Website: macys
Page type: cart
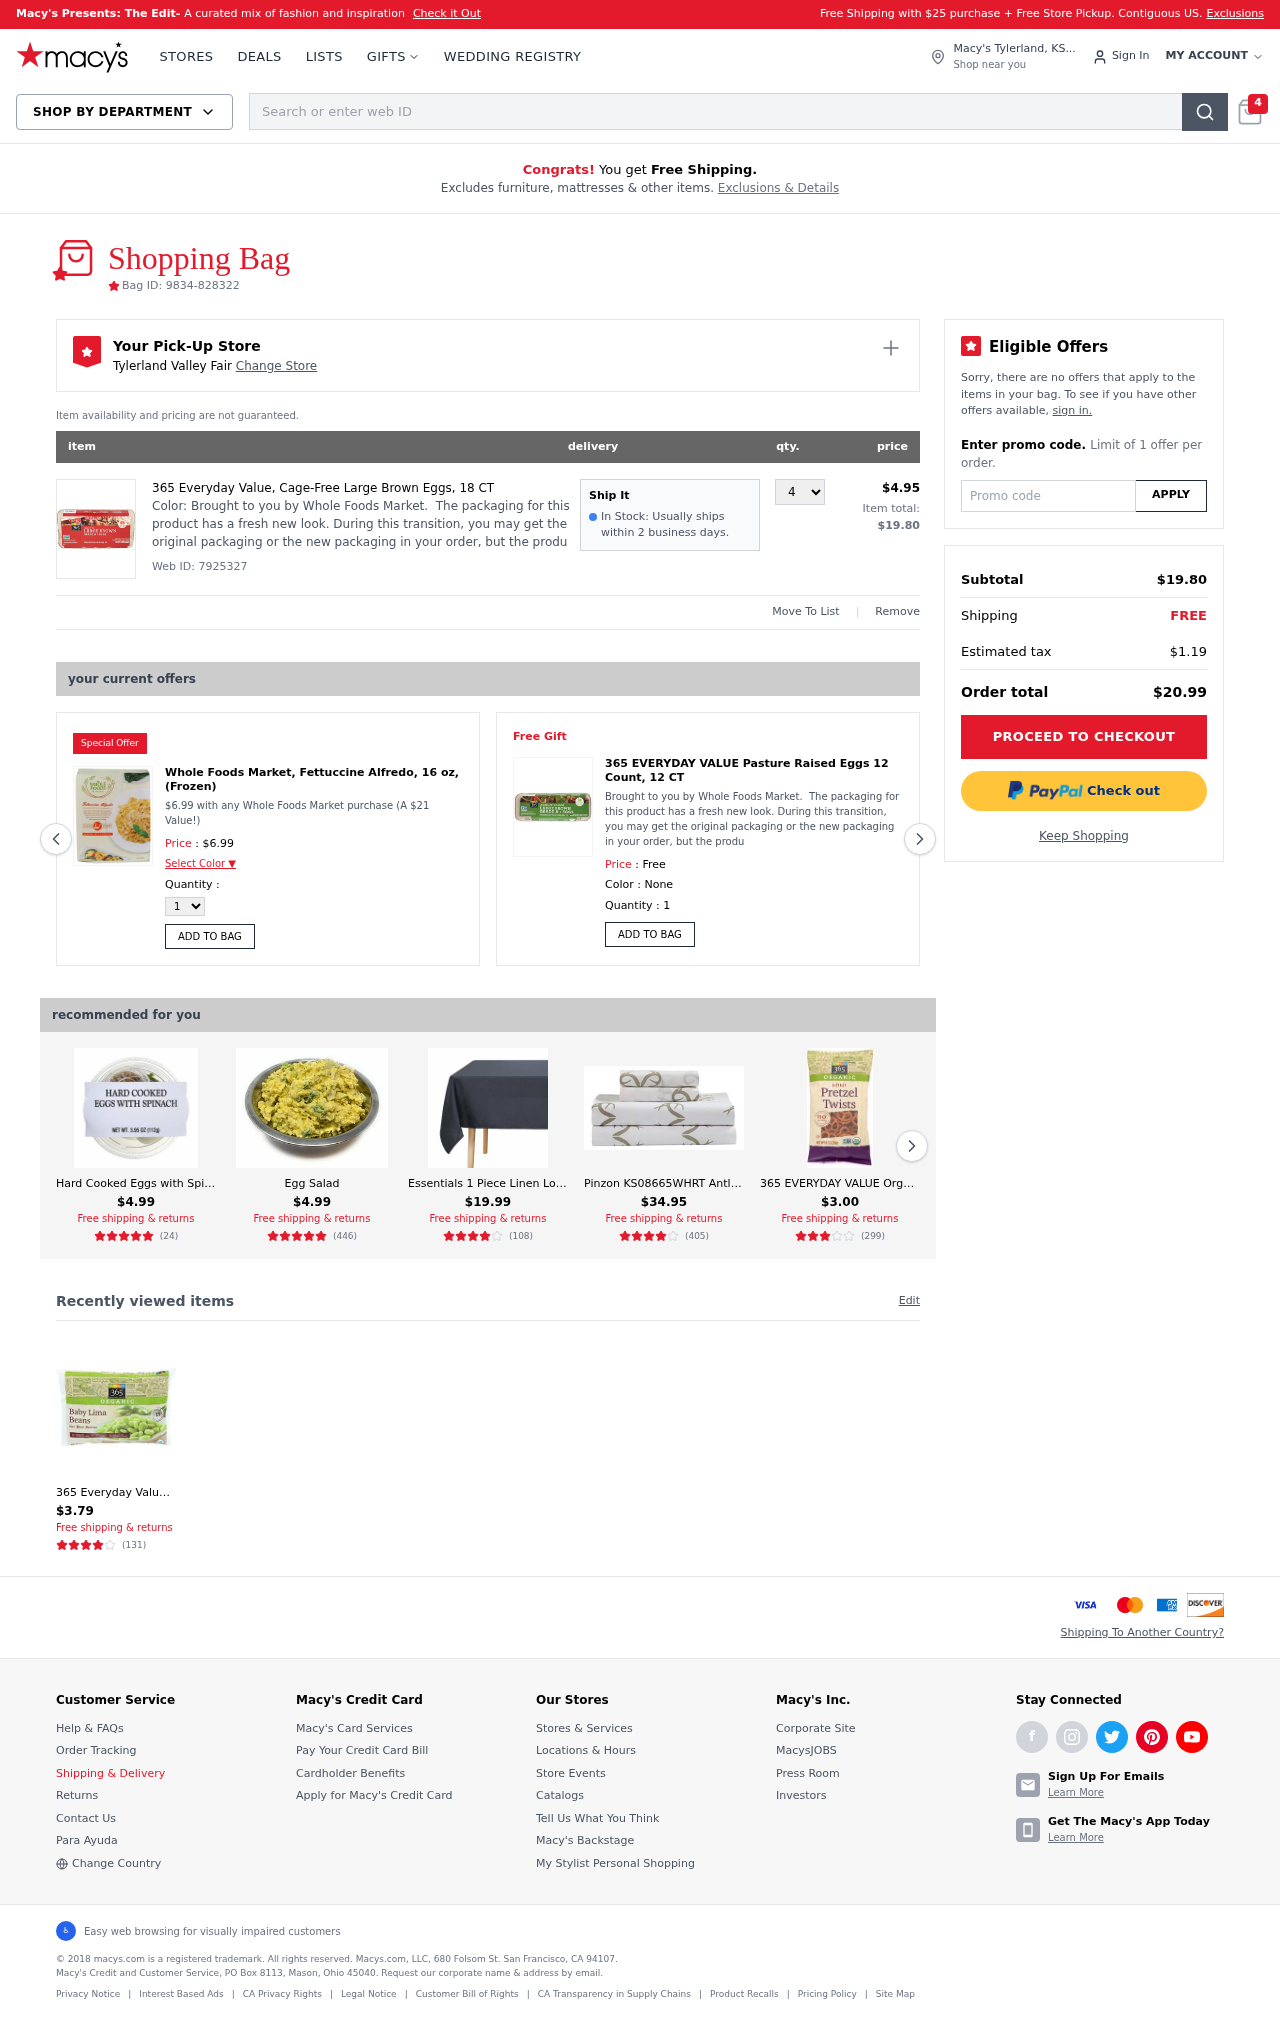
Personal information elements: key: PII_CITY
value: Tylerland Valley Fair Change Store
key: PII_CITY_STATE
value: Tylerland, KS
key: PII_PROMO_CODE
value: SPRING55
Product elements: key: PRODUCT1_DESC
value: Brought to you by Whole Foods Market.  The packaging for this product has a fresh new look. During this transition, you may get the original packaging or the new packaging in your order, but the produ
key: PRODUCT1_NAME
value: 365 Everyday Value, Cage-Free Large Brown Eggs, 18 CT
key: PRODUCT1_PRICE
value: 4.95
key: PRODUCT1_QUANTITY
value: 4
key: PRODUCT2_NAME
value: Whole Foods Market, Fettuccine Alfredo, 16 oz, (Frozen)
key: PRODUCT2_PRICE
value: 6.99
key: PRODUCT3_DESC
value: Brought to you by Whole Foods Market.  The packaging for this product has a fresh new look. During this transition, you may get the original packaging or the new packaging in your order, but the produ
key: PRODUCT3_NAME
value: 365 EVERYDAY VALUE Pasture Raised Eggs 12 Count, 12 CT
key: PRODUCT4_NAME
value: Hard Cooked Eggs with Spinach, 3.95oz
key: PRODUCT4_NUM_RATINGS
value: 24
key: PRODUCT4_PRICE
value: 4.99
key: PRODUCT4_RATING
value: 4.8
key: PRODUCT5_NAME
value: Egg Salad
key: PRODUCT5_NUM_RATINGS
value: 446
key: PRODUCT5_PRICE
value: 4.99
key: PRODUCT5_RATING
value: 4.7
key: PRODUCT6_NAME
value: Essentials 1 Piece Linen Look Tablecloth
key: PRODUCT6_NUM_RATINGS
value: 108
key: PRODUCT6_PRICE
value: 19.99
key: PRODUCT6_RATING
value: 3.8
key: PRODUCT7_NAME
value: Pinzon KS08665WHRT Antler Print Sheet Set, White
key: PRODUCT7_NUM_RATINGS
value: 405
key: PRODUCT7_PRICE
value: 34.95
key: PRODUCT7_RATING
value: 4.4
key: PRODUCT8_NAME
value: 365 EVERYDAY VALUE Organic Mini Pretzel Twists, 8 OZ
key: PRODUCT8_NUM_RATINGS
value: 299
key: PRODUCT8_PRICE
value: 3
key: PRODUCT8_RATING
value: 3.3
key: PRODUCT9_NAME
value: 365 Everyday Value, Organic Baby Lima Beans, No Salt Added, 16 oz, (Frozen) Casepack
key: PRODUCT9_NUM_RATINGS
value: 131
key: PRODUCT9_PRICE
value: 3.79
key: PRODUCT9_RATING
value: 3.7
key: PRODUCT2_DESC
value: $6.99 with any Whole Foods Market purchase (A $21 Value!)
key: PRODUCT1_WEB_ID
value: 7925327
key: PRODUCT1_TOTAL
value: $19.80
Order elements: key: ORDER_NUM_ITEMS
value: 4
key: ORDER_ID
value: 9834-828322
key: ORDER_SUBTOTAL
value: $19.80
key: ORDER_TAX
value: $1.19
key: ORDER_TOTAL
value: $20.99
Search elements: key: HEADER_SEARCH
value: Search or enter web ID